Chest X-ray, PA view. Patient: 55 years old, sex M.
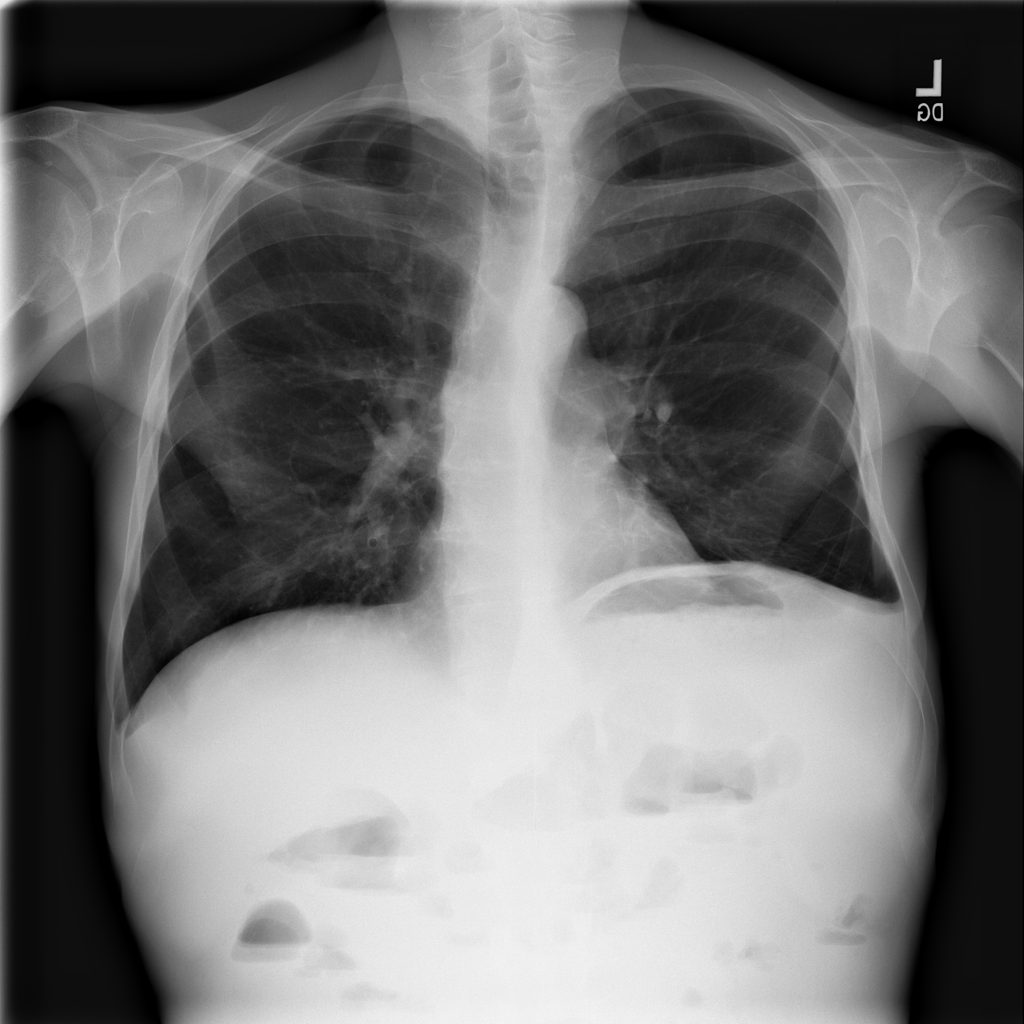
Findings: No Finding